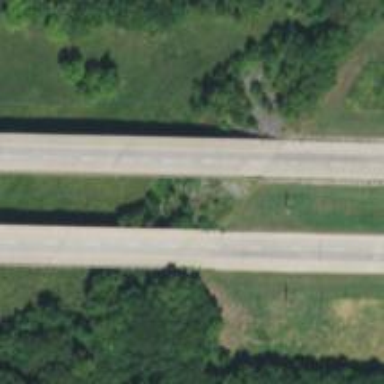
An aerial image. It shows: Bridge for trunk highway with expressway access.